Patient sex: M
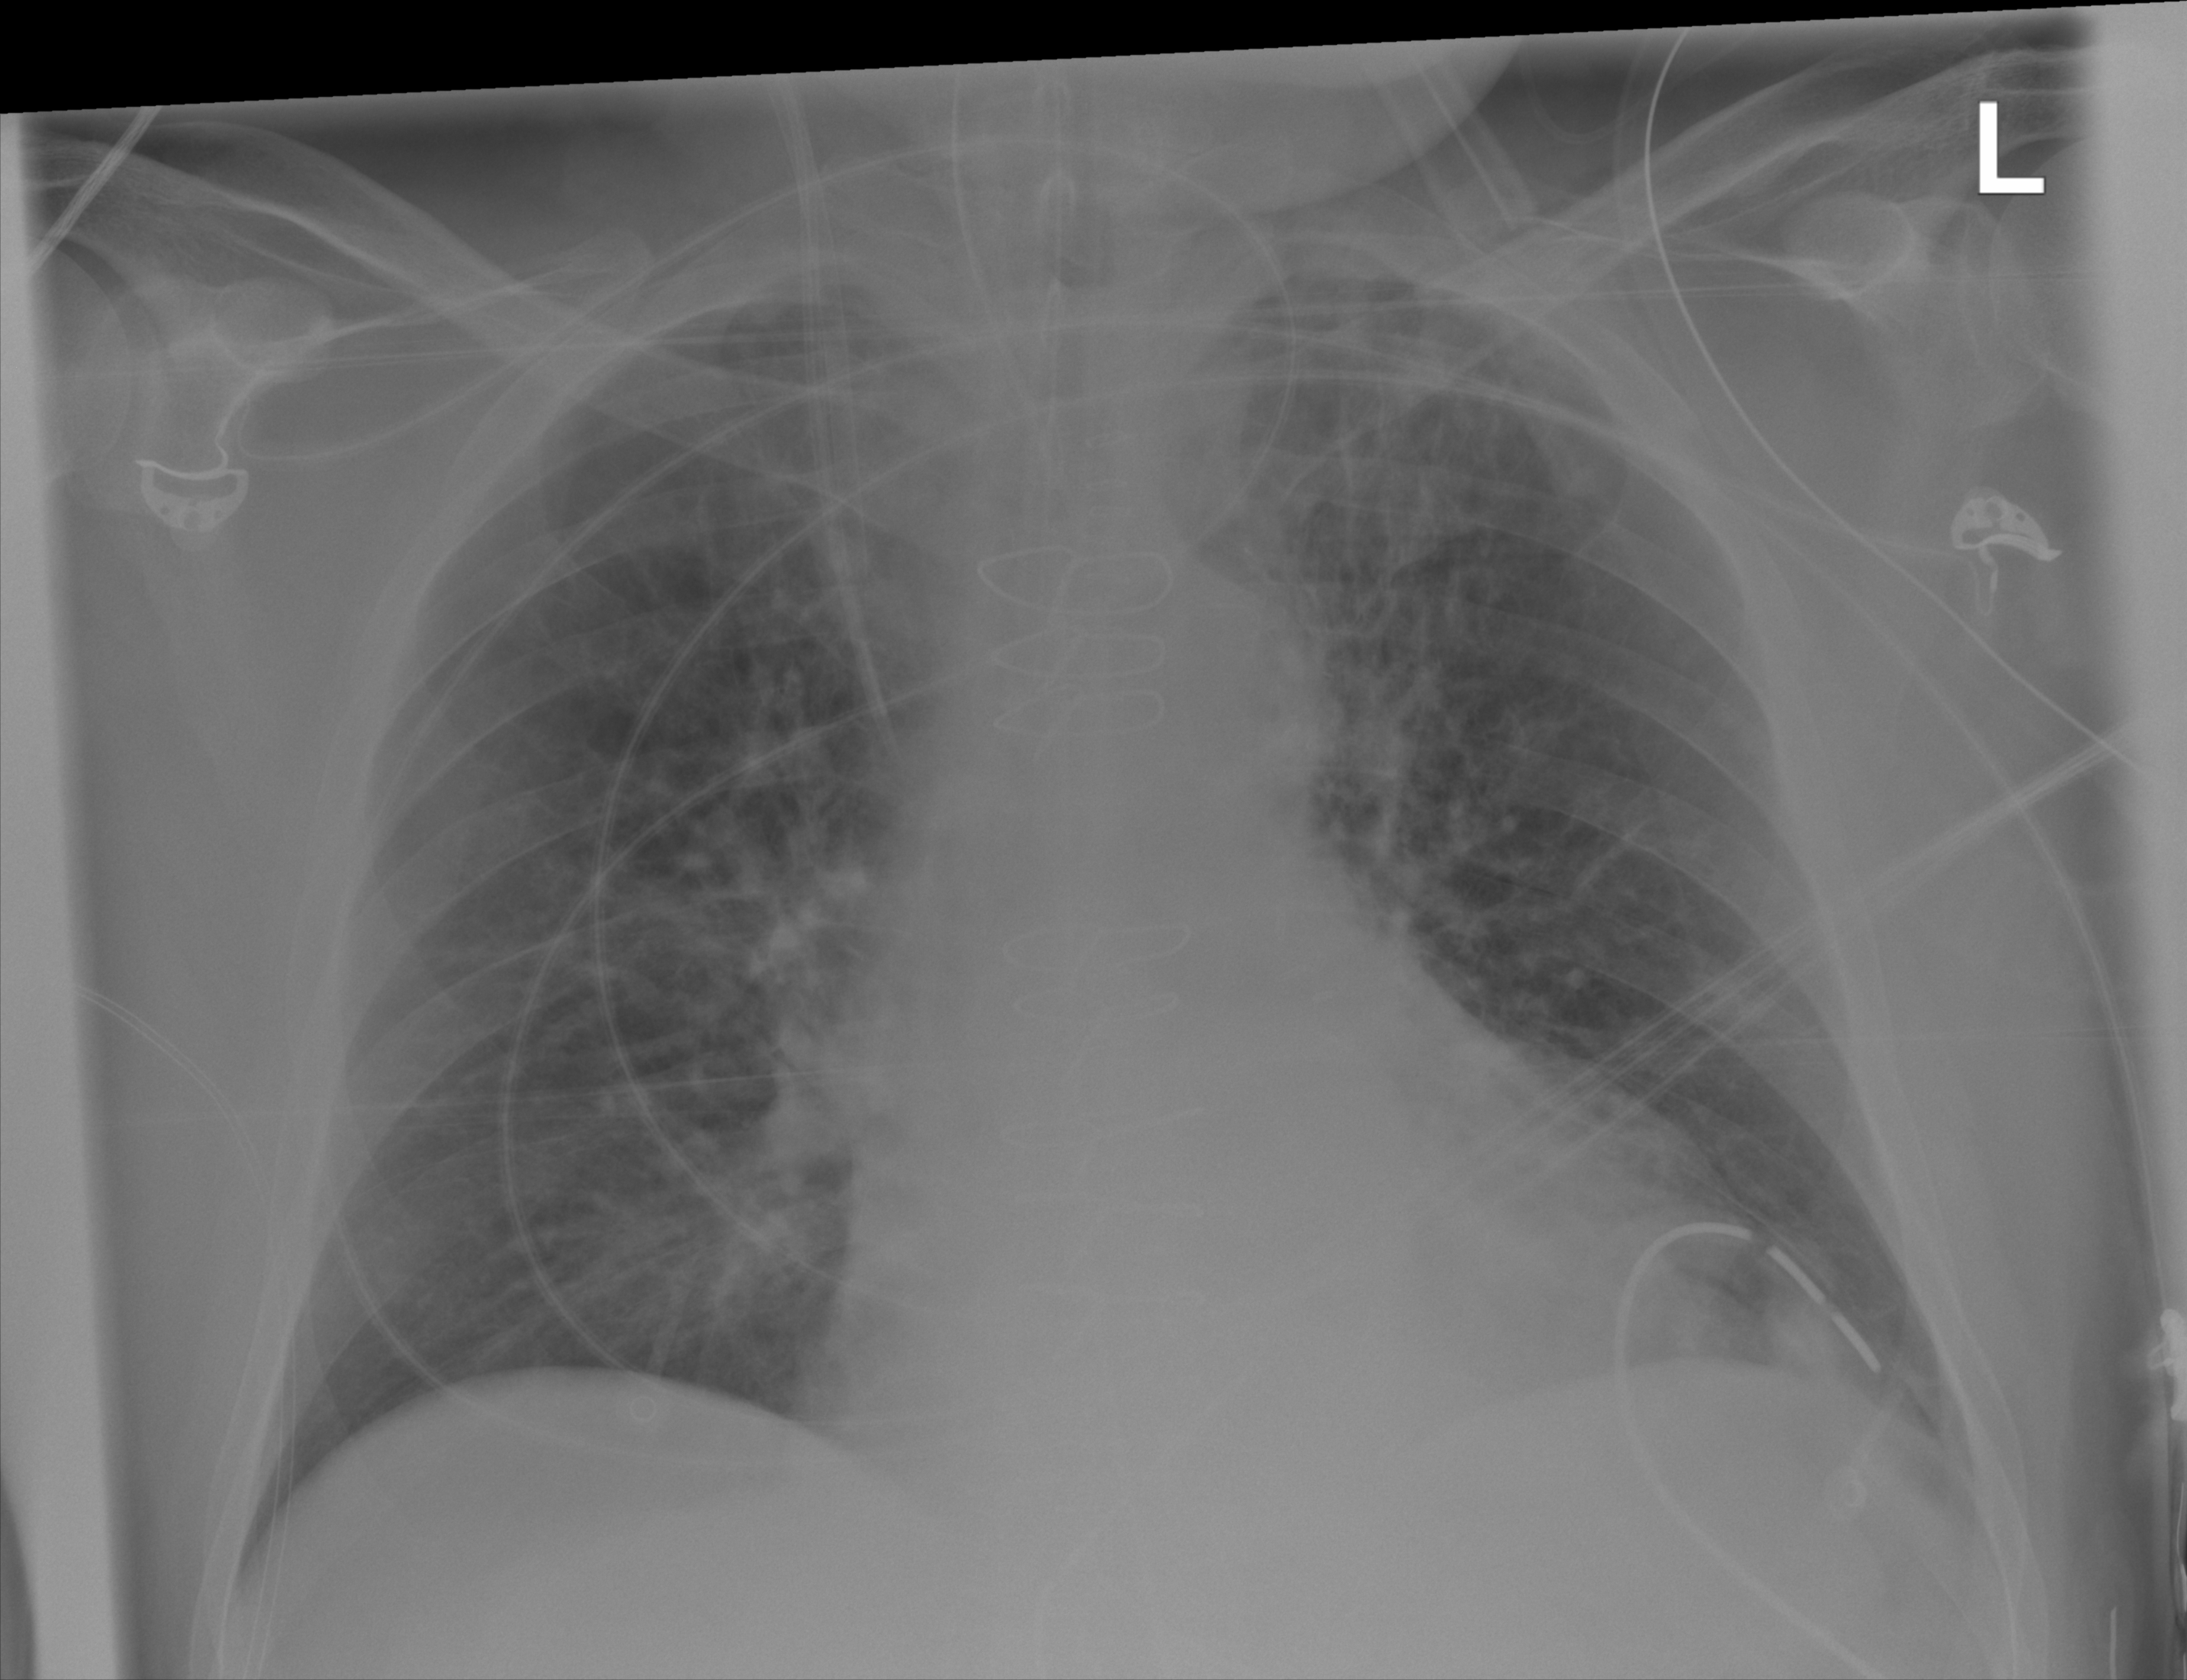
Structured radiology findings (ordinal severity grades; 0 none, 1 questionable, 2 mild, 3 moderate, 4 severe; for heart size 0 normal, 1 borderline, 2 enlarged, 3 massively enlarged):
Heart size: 2
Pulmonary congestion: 1
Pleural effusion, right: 0
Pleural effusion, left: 0
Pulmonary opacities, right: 0
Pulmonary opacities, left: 0
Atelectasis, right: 0
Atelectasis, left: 0